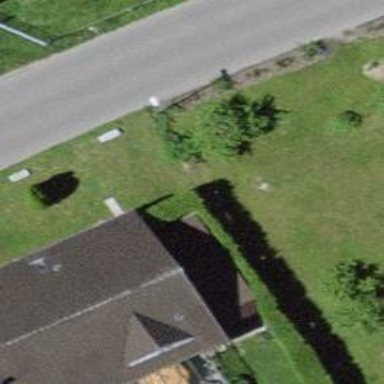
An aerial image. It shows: Hedge barrier.